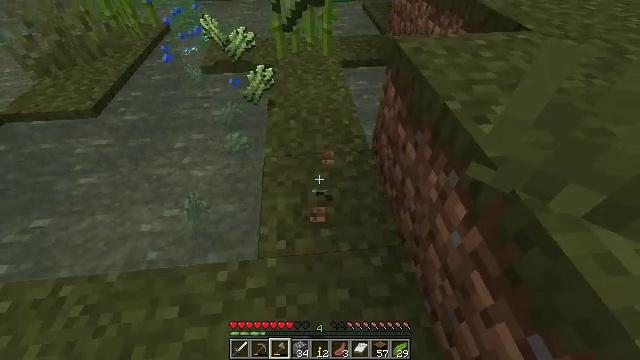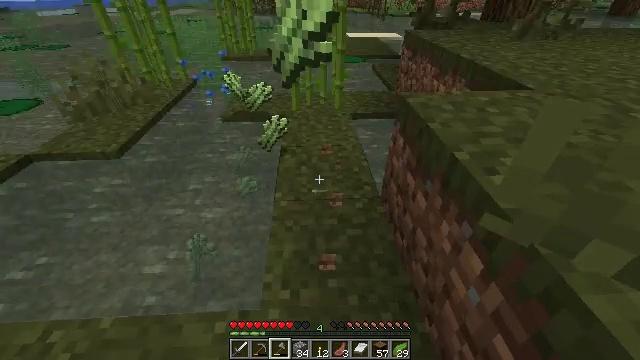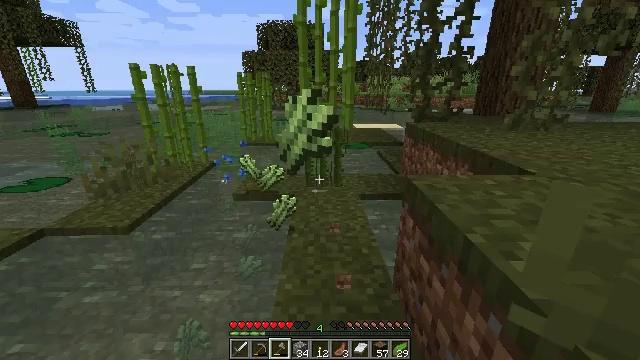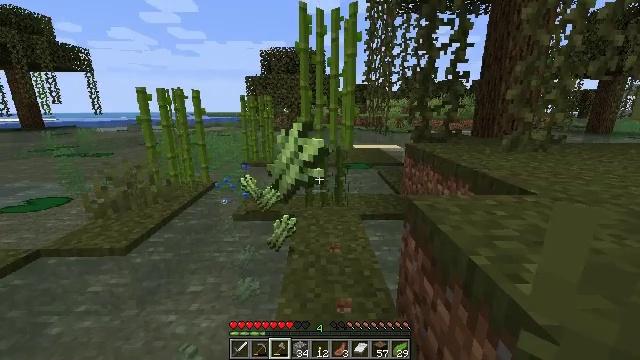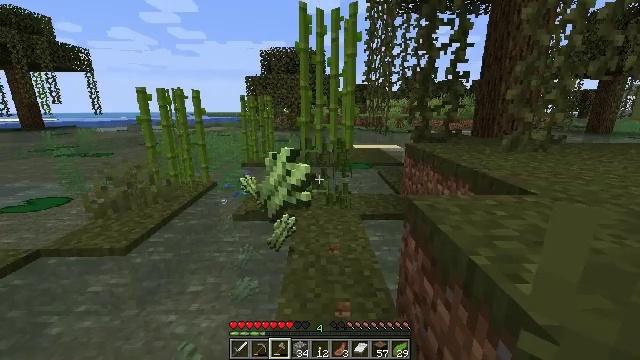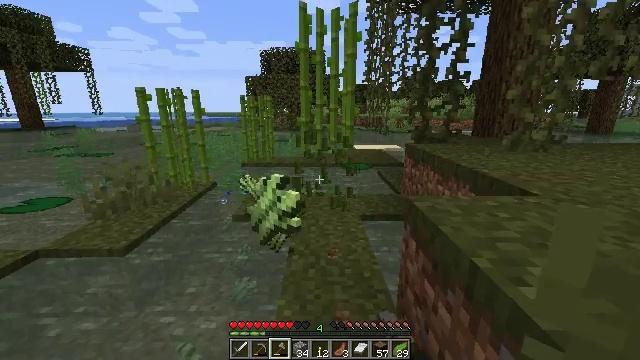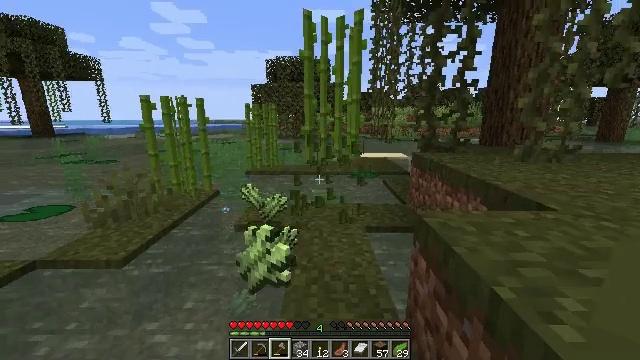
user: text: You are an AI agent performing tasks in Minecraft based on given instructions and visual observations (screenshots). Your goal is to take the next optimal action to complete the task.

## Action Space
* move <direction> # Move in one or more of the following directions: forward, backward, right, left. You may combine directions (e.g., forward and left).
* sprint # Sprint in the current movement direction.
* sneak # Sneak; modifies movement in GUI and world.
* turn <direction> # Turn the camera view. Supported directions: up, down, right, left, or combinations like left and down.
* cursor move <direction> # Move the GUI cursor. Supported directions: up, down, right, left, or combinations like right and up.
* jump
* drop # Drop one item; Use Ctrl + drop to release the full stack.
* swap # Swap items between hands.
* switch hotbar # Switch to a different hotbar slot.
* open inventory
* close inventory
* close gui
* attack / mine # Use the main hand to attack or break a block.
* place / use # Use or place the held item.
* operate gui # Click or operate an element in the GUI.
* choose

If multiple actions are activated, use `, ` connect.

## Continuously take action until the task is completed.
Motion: motion action
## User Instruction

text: Harvest sugar cane from the plant.
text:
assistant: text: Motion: turn left and up, attack / mine
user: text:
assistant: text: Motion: turn left and up, attack / mine
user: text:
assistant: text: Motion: turn up
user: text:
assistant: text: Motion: attack / mine
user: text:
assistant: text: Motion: move forward, attack / mine
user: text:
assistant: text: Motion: move forward, turn left and up, attack / mine
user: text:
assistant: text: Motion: no_op